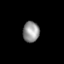
Tissue: skin
Cell type: Others
Senescence score: 0.6776
Nuclear area (px): 335
Mean DAPI intensity: 146.77